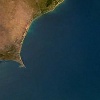
Label: water